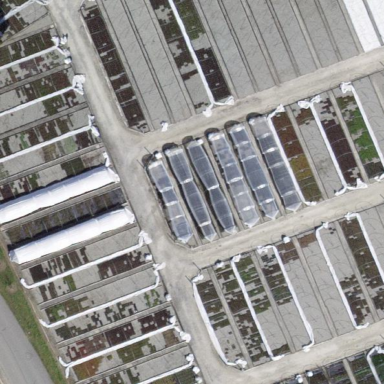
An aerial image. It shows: Plant nursery.